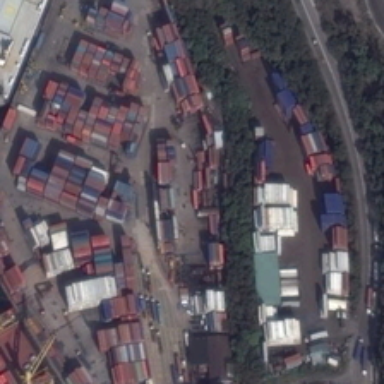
Near a road  there are some containers on the port with ships .